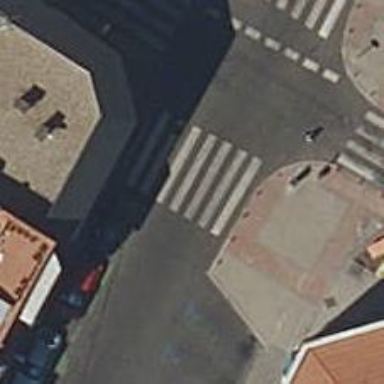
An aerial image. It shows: Asphalt footway with marked crossing.